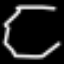
Label: octagon